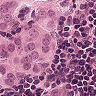
Metastatic tissue present: yes